Question: I have done some web based projects, but I don't think too much about the load and execution sequence of an ordinary web page. But now I need to know detail. It's hard to find answers from Google or SO, so I created this question.
A sample page is like this:
'''
<html>
<head>
<script src="jquery.js" type="text/javascript"></script>
<script src="abc.js" type="text/javascript">
</script>
<link rel="stylesheets" type="text/css" href="abc.css"></link>
<style>h2{font-wight:bold;}</style>
<script>
$(document).ready(function(){
$("#img").attr("src", "kkk.png");
});
</script>
</head>
<body>
<img id="img" src="abc.jpg" style="width:400px;height:300px;"/>
<script src="kkk.js" type="text/javascript"></script>
</body>
</html>
'''
So here are my questions:
1. How does this page load?
2. What is the sequence of the loading?
3. When is the JS code executed? (inline and external)
4. When is the CSS executed (applied)?
5. When does $(document).ready get executed?
6. Will abc.jpg be downloaded? Or does it just download kkk.png?
I have the following understanding:
1. The browser loads the html (DOM) at first.
2. The browser starts to load the external resources from top to bottom, line by line.
3. If a <script> is met, the loading will be blocked and wait until the JS file is loaded and executed and then continue.
4. Other resources (CSS/images) are loaded in parallel and executed if needed (like CSS).
Or is it like this:
The browser parses the html (DOM) and gets the external resources in an array or stack-like structure. After the html is loaded, the browser starts to load the external resources in the structure in parallel and execute, until all resources are loaded. Then the DOM will be changed corresponding to the user's behaviors depending on the JS.
Can anyone give a detailed explanation about what happens when you've got the response of a html page? Does this vary in different browsers? Any reference about this question?
Thanks.
EDIT:
I did an experiment in Firefox with Firebug. And it shows as the following image:

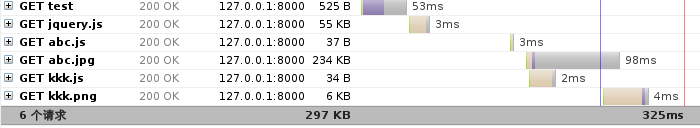
Answer: Edit: It's 2022. If you are interested in detailed coverage on the load and execution of a web page and how the browser works, you should check out <URL>
---
According to your sample,
'''
<html>
<head>
<script src="jquery.js" type="text/javascript"></script>
<script src="abc.js" type="text/javascript">
</script>
<link rel="stylesheets" type="text/css" href="abc.css"></link>
<style>h2{font-wight:bold;}</style>
<script>
$(document).ready(function(){
$("#img").attr("src", "kkk.png");
});
</script>
</head>
<body>
<img id="img" src="abc.jpg" style="width:400px;height:300px;"/>
<script src="kkk.js" type="text/javascript"></script>
</body>
</html>
'''
roughly the execution flow is about as follows:
1. The HTML document gets downloaded
2. The parsing of the HTML document starts
3. HTML Parsing reaches <script src="jquery.js" ...
4. jquery.js is downloaded and parsed
5. HTML parsing reaches <script src="abc.js" ...
6. abc.js is downloaded, parsed and run
7. HTML parsing reaches <link href="abc.css" ...
8. abc.css is downloaded and parsed
9. HTML parsing reaches <style>...</style>
10. Internal CSS rules are parsed and defined
11. HTML parsing reaches <script>...</script>
12. Internal Javascript is parsed and run
13. HTML Parsing reaches <img src="abc.jpg" ...
14. abc.jpg is downloaded and displayed
15. HTML Parsing reaches <script src="kkk.js" ...
16. kkk.js is downloaded, parsed and run
17. Parsing of HTML document ends
Note that the download may be asynchronous and non-blocking due to behaviours of the browser. For example, in Firefox there is this setting which limits the number of simultaneous requests per domain.
Also depending on whether the component has already been cached or not, the component may not be requested again in a near-future request. If the component has been cached, the component will be loaded from the cache instead of the actual URL.
When the parsing is ended and document is ready and loaded, the events 'onload' is fired. Thus when 'onload' is fired, the '$("#img").attr("src","kkk.png");' is run. So:
1. Document is ready, onload is fired.
2. Javascript execution hits $("#img").attr("src", "kkk.png");
3. kkk.png is downloaded and loads into #img
The '$(document).ready()' event is actually the event fired when all page components are loaded and ready. Read more about it: <URL>
### Edit - This portion elaborates more on the parallel or not part:
By default, and from my current understanding, browser usually runs each page on 3 ways: HTML parser, Javascript/DOM, and CSS.
The HTML parser is responsible for parsing and interpreting the markup language and thus must be able to make calls to the other 2 components.
For example when the parser comes across this line:
'''
<a href="#" onclick="alert('test');return false;" style="font-weight:bold">a hypertext link</a>
'''
The parser will make 3 calls, two to Javascript and one to CSS. Firstly, the parser will create this element and register it in the DOM namespace, together with all the attributes related to this element. Secondly, the parser will call to bind the onclick event to this particular element. Lastly, it will make another call to the CSS thread to apply the CSS style to this particular element.
The execution is top down and single threaded. Javascript may look multi-threaded, but the fact is that Javascript is single threaded. This is why when loading external javascript file, the parsing of the main HTML page is suspended.
However, the CSS files can be download simultaneously because CSS rules are always being applied - meaning to say elements are always repainted with the freshest CSS rules defined - thus making it unblocking.
An element will only be available in the DOM after it has been parsed. Thus when working with a specific element, the script is always placed after, or within the window onload event.
Script like this will cause error (on jQuery):
'''
<script type="text/javascript">/* <![CDATA[ */
alert($("#mydiv").html());
/* ]]> */</script>
<div id="mydiv">Hello World</div>
'''
Because when the script is parsed, '#mydiv' element is still not defined. Instead this would work:
'''
<div id="mydiv">Hello World</div>
<script type="text/javascript">/* <![CDATA[ */
alert($("#mydiv").html());
/* ]]> */</script>
'''
OR
'''
<script type="text/javascript">/* <![CDATA[ */
$(window).ready(function(){
alert($("#mydiv").html());
});
/* ]]> */</script>
<div id="mydiv">Hello World</div>
'''